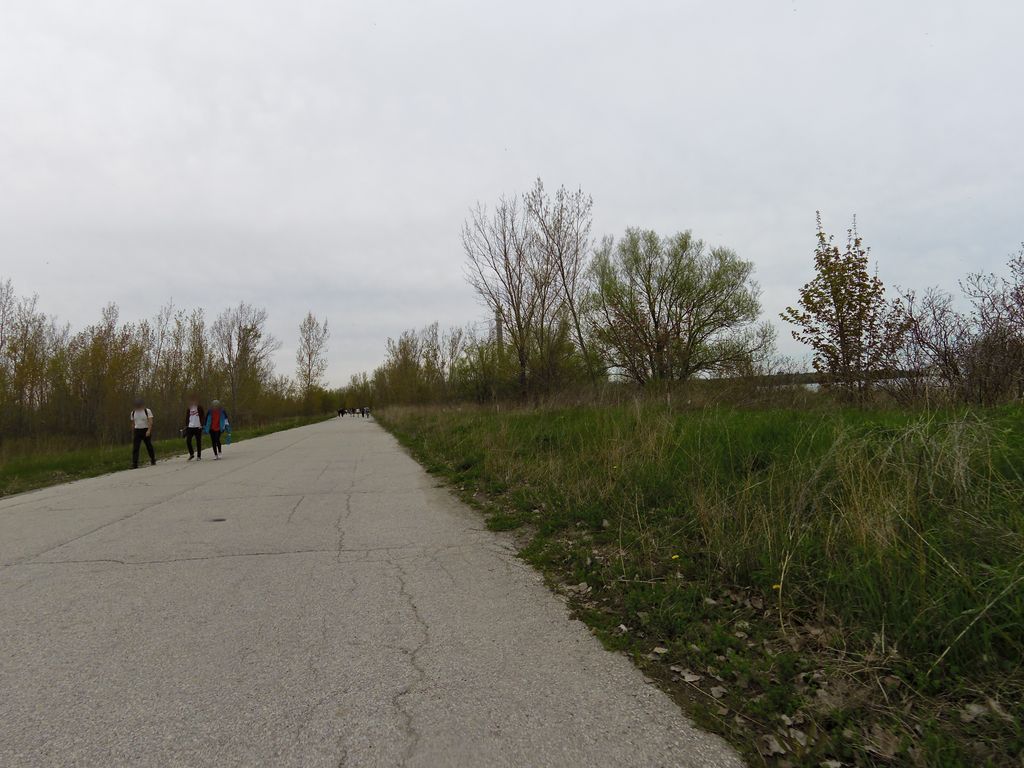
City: toronto